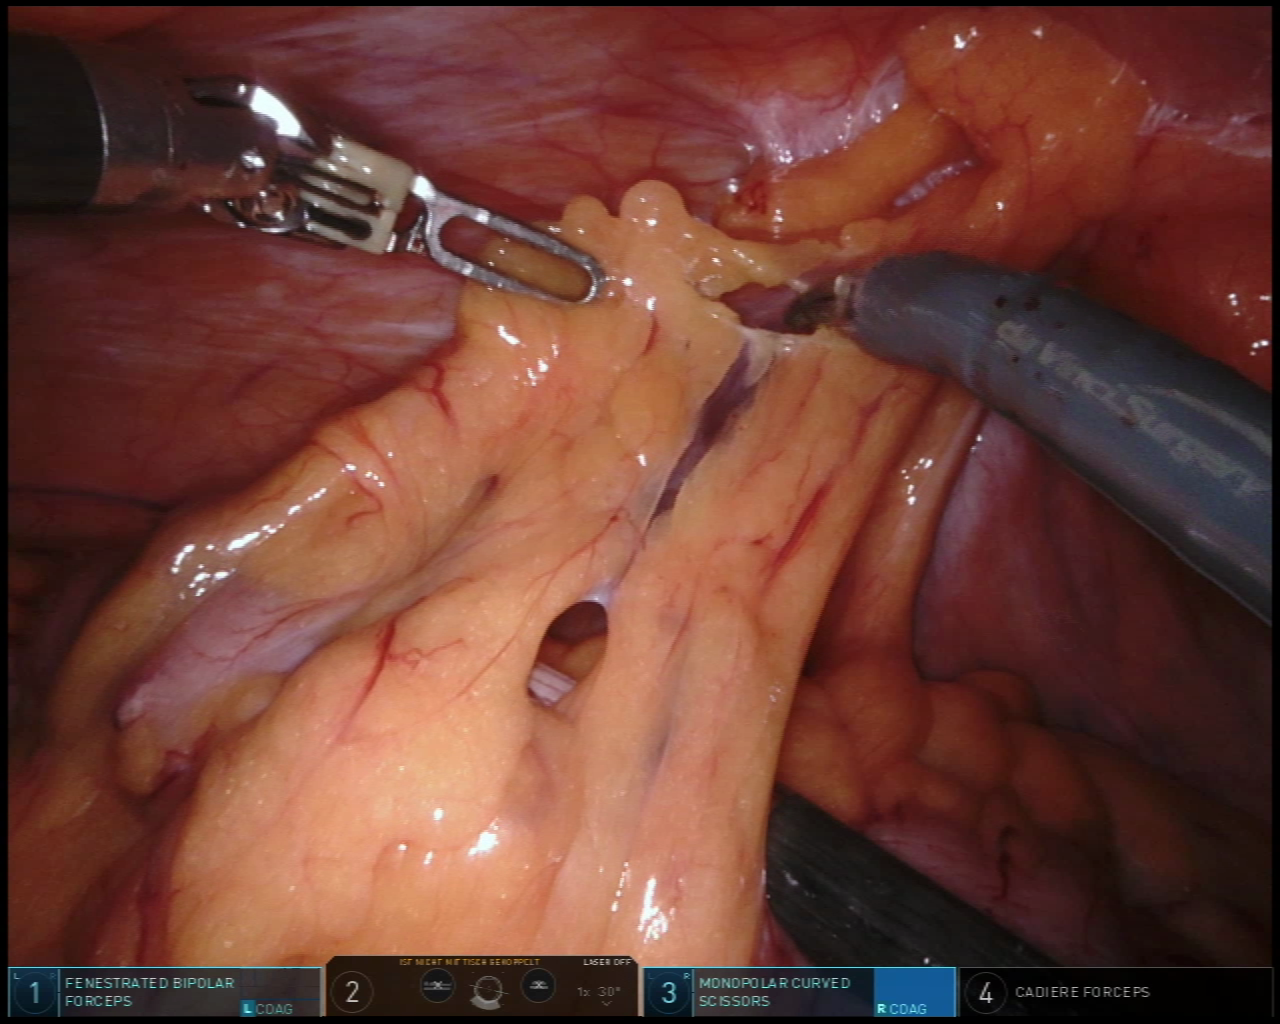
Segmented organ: colon
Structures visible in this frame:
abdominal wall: yes
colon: yes
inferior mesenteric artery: no
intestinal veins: no
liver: no
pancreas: no
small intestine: no
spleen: no
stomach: no
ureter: no
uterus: no
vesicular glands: no